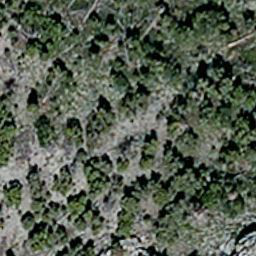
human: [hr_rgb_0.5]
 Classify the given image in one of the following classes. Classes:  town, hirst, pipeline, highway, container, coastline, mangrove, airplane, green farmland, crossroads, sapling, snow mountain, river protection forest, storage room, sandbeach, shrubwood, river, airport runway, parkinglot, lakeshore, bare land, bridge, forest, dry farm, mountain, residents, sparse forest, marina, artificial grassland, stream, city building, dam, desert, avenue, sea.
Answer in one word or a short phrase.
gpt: sparse forest